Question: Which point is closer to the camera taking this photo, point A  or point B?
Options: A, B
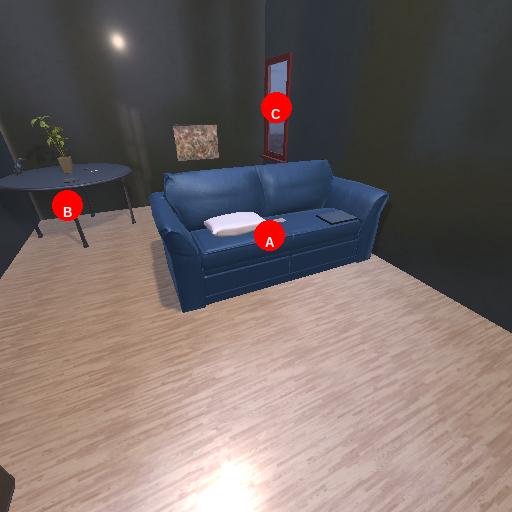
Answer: A